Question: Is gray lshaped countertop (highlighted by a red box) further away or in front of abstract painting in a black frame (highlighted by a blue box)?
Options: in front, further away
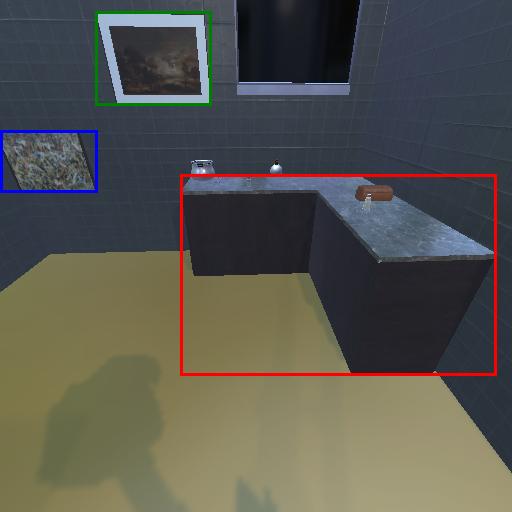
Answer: in front